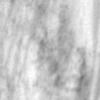
Label: no_change